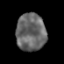
Tissue: prostate
Cell type: T cells
Senescence score: 0.3075
Nuclear area (px): 1090
Mean DAPI intensity: 103.55